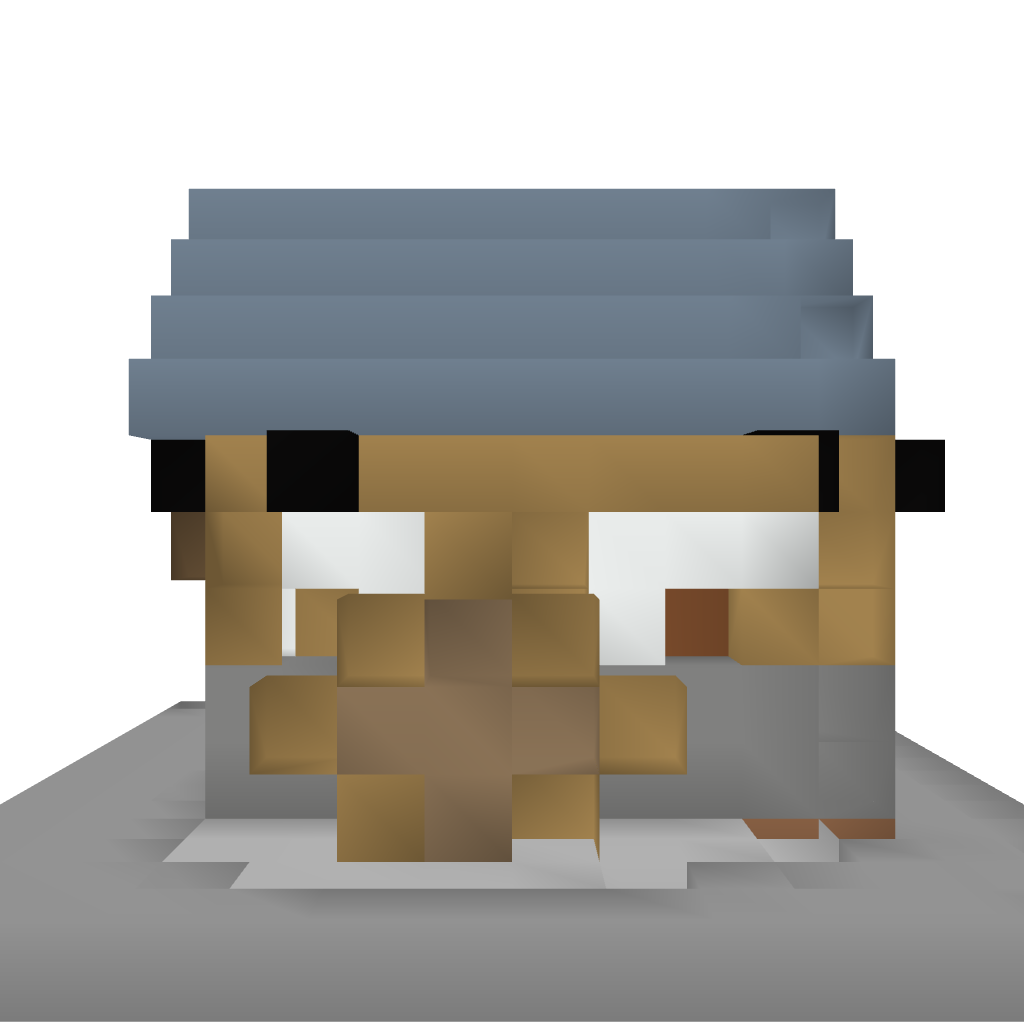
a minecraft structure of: Watermill